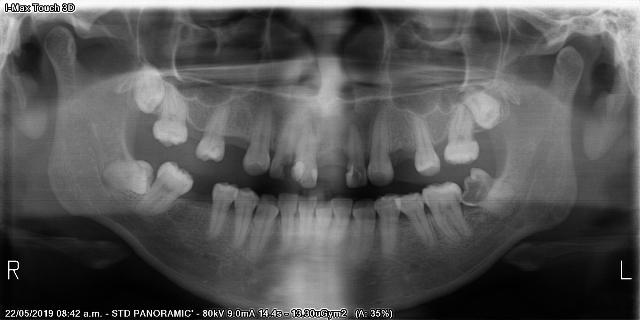
adult